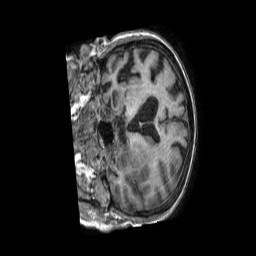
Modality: T1w
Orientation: coronal
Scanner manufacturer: philips
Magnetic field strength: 1.5 T
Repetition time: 0.007407 s
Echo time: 0.003383 s